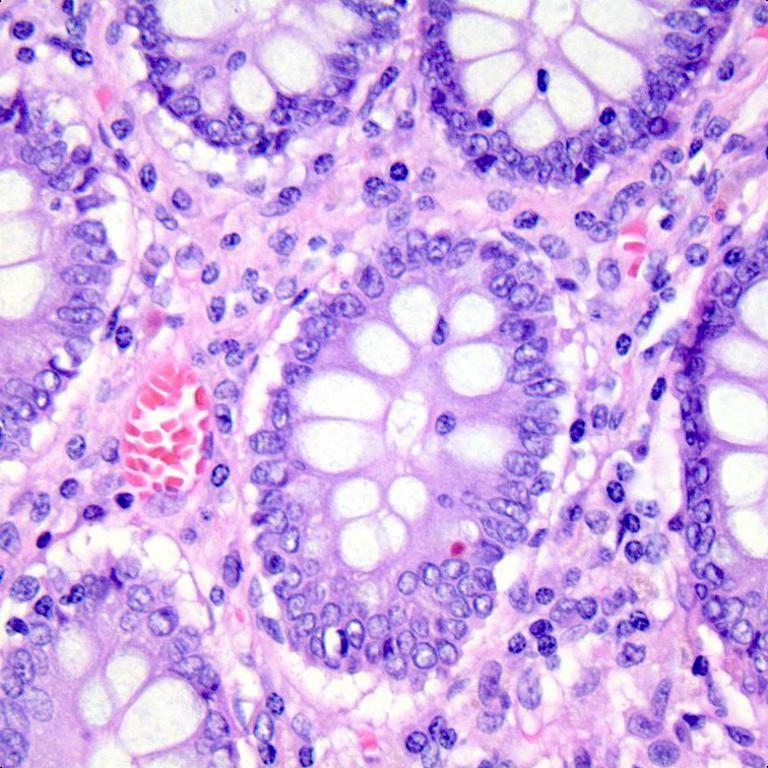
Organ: colon
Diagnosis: benign